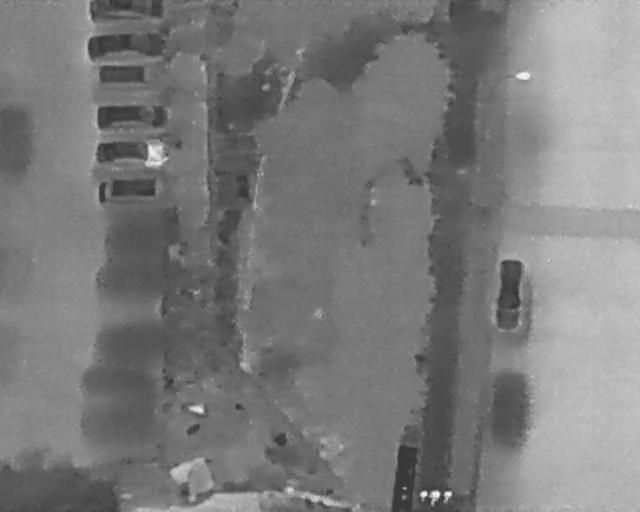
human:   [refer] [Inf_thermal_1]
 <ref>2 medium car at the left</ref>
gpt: <box>[[18, 30, 22, 44, 2], [18, 22, 22, 37, 2]]</box>

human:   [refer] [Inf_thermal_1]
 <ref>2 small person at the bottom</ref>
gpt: <box>[[64, 95, 67, 97, 2], [68, 96, 71, 98, 2]]</box>

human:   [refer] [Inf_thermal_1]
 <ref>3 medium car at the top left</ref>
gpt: <box>[[18, 15, 22, 30, 2], [17, 0, 21, 17, 2], [17, -5, 21, 10, 2]]</box>

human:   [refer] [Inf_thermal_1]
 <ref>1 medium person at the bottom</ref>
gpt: <box>[[66, 96, 69, 98, 2]]</box>